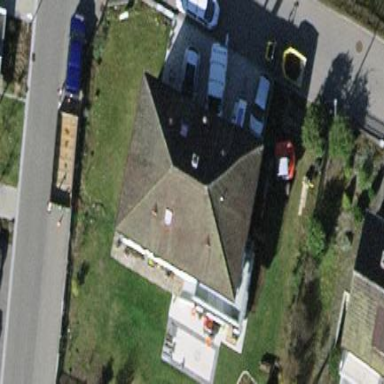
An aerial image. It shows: Detached building.